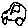
Label: car